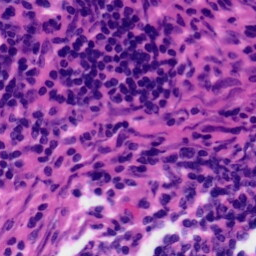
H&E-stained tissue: Tonsil